Aerial crown-view tile of a tropical tree (Barro Colorado Island, Panama), acquired 20250414:
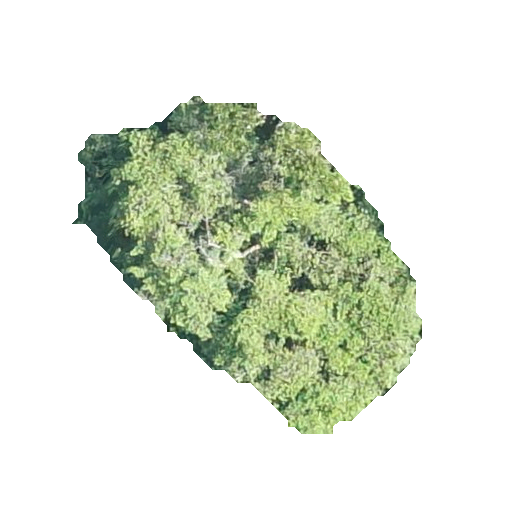
Species: Tabernaemontana arborea
GBIF accepted scientific name: Tabernaemontana arborea
Crown area: 106.332 m²